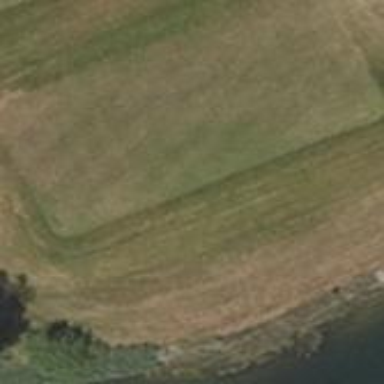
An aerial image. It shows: Golf tee.